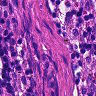
Metastatic tissue present: no